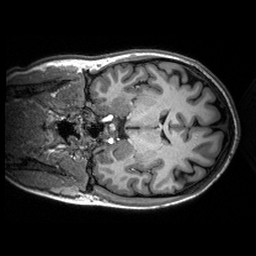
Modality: T1w
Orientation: coronal
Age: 30
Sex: female
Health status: healthy
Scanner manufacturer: siemens
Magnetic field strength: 3 T
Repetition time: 2.53 s
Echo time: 0.00288 s